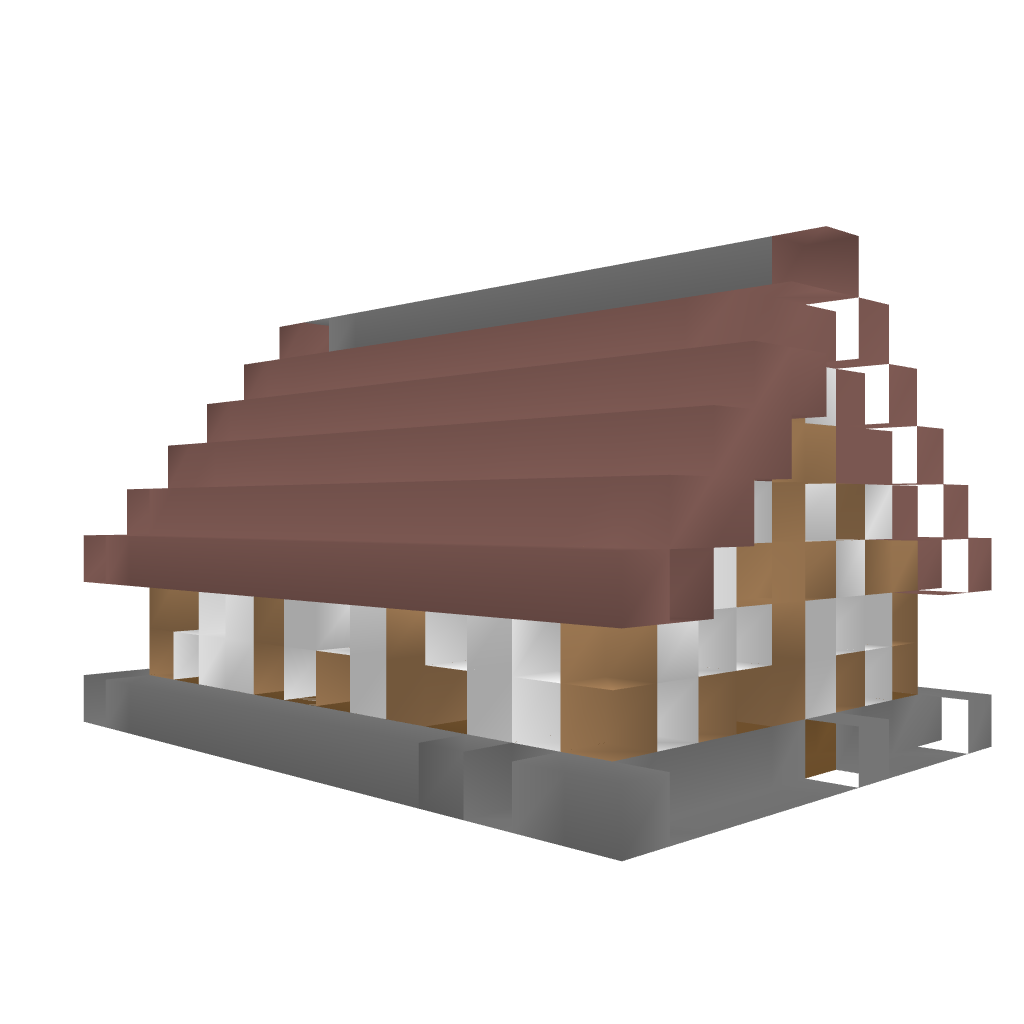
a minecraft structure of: Small Medieval House bad low quality